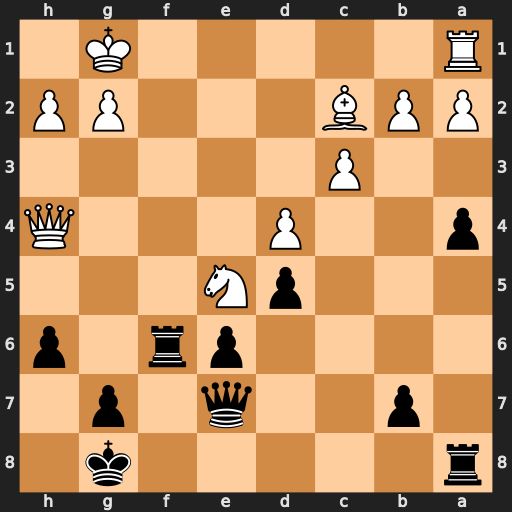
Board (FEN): r5k1/1p2q1p1/4pr1p/3pN3/p2P3Q/2P5/PPB3PP/R5K1
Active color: b
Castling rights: -
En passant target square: -
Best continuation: Rf1+ Rxf1 Qxh4